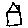
Label: house